Question: I need to build a GUI in java with the following format:

Without providing any large blocks of code I want to know how to get started.
After reading countless info on swing I am utterly confused. I'm wondering if I would need multiple Jpanels / frames or a gridlayout or flowlayout. Also a very general idea of how to get started on the GUI would help. I know what components I need (list, label etc..) and have example code to help. The data I will load myself.
I'm assuming I will need a separate class for each component and maybe only one for labels to make it easier to debug.
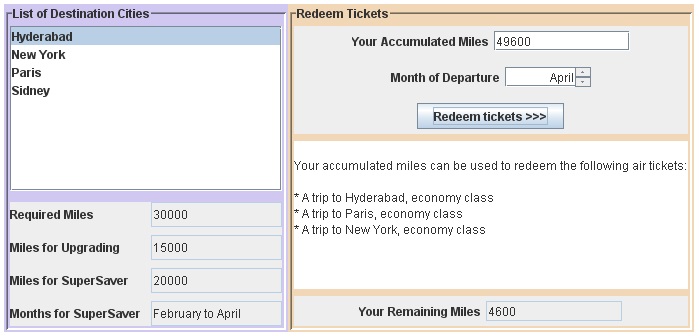
Answer: You will need to mix containers and layouts, knowing what properties different layouts have, and different parts of those layouts, and the different options of the layouts will help a lot in knowing how to nest components together to get what you want.
Without providing code that shows this, I would do the following container/layout nesting:
The root panel could have a BorderLayout, with two JPanels on the east and west sides of it.
West most JPanel could have a BorderLayout, with the JList being in the center so it expands and takes up as much room as possible, and the 4 labels and 4 text fields could be in another panel which has a GridLayout of 4 rows by 2 columns.
The far east JPanel could have a BorderLayout as well, with a JPanel in the north that has a GridLayout of 3 rows by 1 column, where each of those rows has another panel of a FlowLayout. The text area or whatever it is could be in a JPanel in the center position, and you could place the bottom text field and label in a JPanel with a FlowLayout in the south position of the far east JPanel.